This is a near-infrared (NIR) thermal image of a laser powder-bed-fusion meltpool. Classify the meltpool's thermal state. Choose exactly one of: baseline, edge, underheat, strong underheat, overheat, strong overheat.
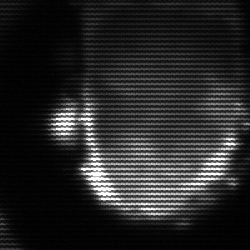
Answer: baseline